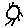
Label: sun